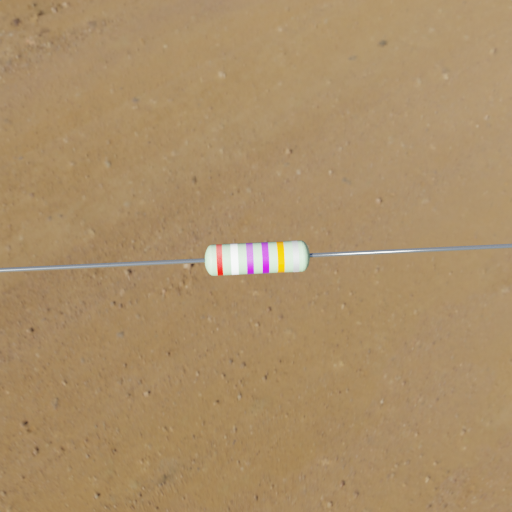
Resistor colour bands (in order): red, white, violet, violet, orange, silver